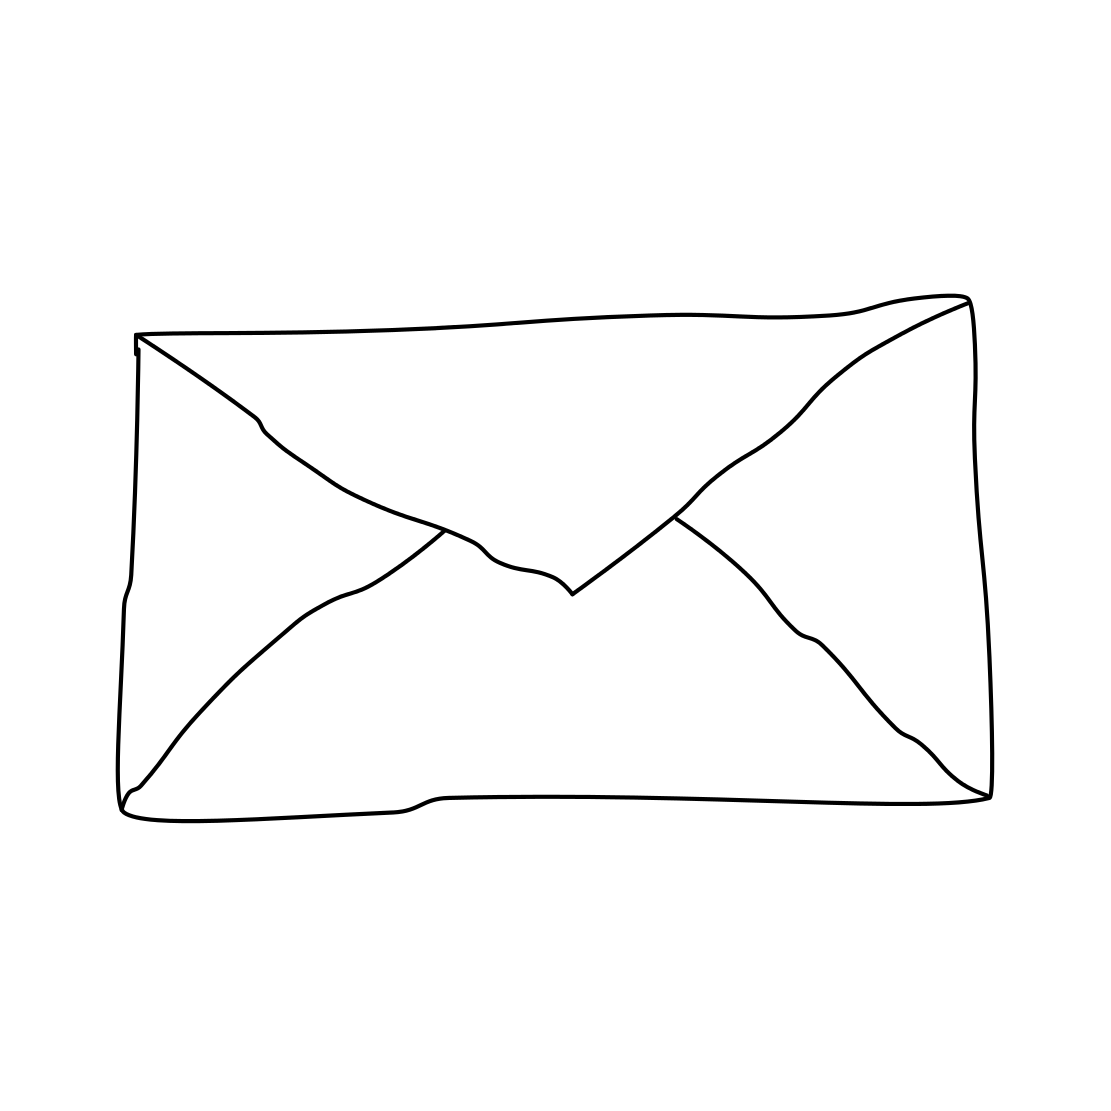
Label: envelope